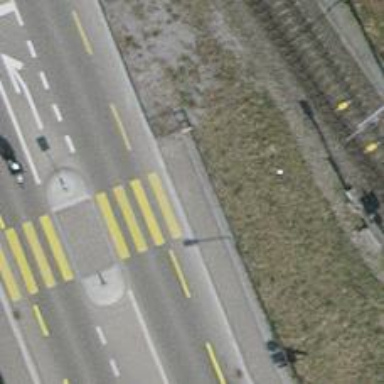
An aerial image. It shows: Kerb barrier.